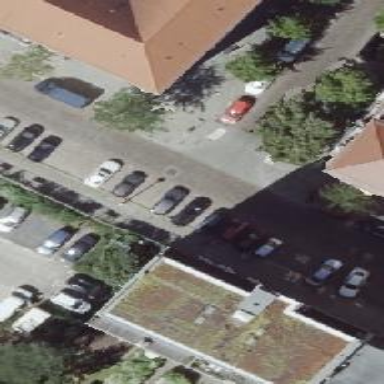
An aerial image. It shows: Residential road with sidewalks on both sides. The parking lanes are parallel to the road.